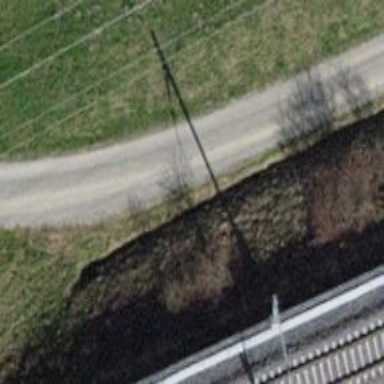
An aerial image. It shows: Compacted track with grade2 surface.